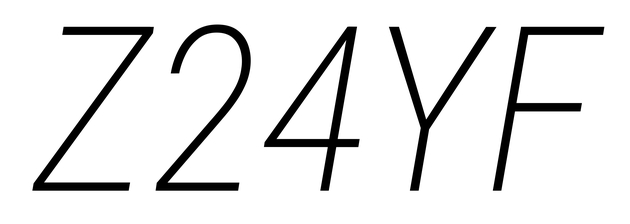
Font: Roboto-Italic_Condensed_ExtraLight_Italic